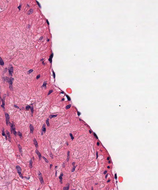
Tumor epithelial tissue: no
Tumor-associated stroma tissue: yes
Normal tissue: no